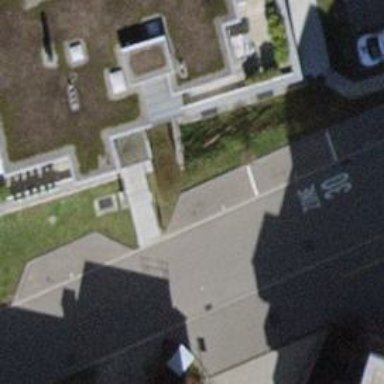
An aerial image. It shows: Footway with surface made of sett.